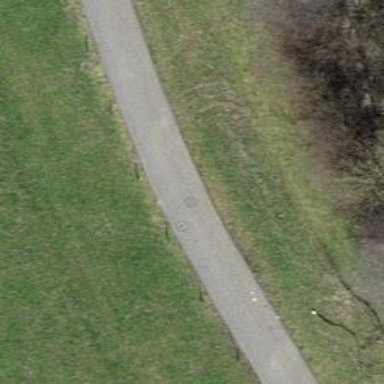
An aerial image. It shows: Asphalt path with smooth surface grade of grade1.